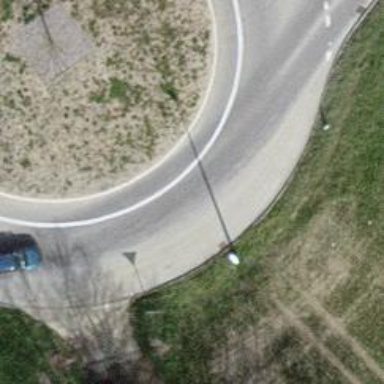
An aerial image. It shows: Secondary road around roundabout.